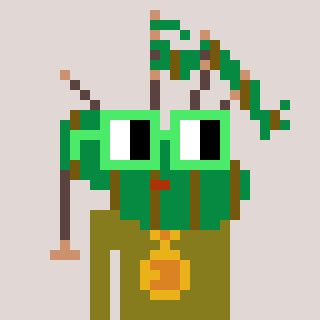
a pixel art character with square light green glasses, a bagpipe-shaped head and a gunk-colored body on a warm background